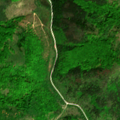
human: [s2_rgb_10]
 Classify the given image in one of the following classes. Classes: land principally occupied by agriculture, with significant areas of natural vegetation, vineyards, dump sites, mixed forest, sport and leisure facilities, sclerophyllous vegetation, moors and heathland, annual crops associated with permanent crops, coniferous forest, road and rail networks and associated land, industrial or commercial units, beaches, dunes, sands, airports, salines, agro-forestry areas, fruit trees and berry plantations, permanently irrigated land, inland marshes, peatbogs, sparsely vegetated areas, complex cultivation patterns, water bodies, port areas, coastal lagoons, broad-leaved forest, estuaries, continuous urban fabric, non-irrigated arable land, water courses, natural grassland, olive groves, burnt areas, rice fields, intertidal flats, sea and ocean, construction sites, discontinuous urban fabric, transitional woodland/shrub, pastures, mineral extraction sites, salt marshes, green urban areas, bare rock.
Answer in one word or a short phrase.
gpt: broad-leaved forest, coniferous forest, transitional woodland/shrub